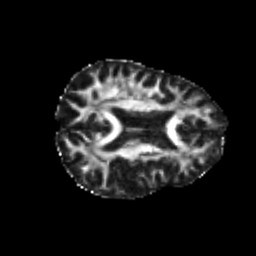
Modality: FA
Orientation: axial
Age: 20
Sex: female
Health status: healthy
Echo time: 0.074 s